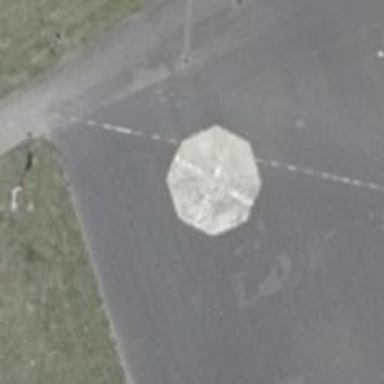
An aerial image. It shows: Helipad with asphalt surface at the airport.